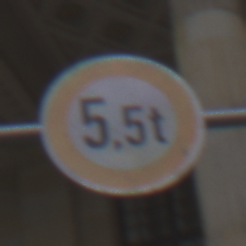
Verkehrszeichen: TatsaechlicheMasse
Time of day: Midday
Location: Outdoor (Urban)
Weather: Overcast
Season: NotSpecified
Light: Natural